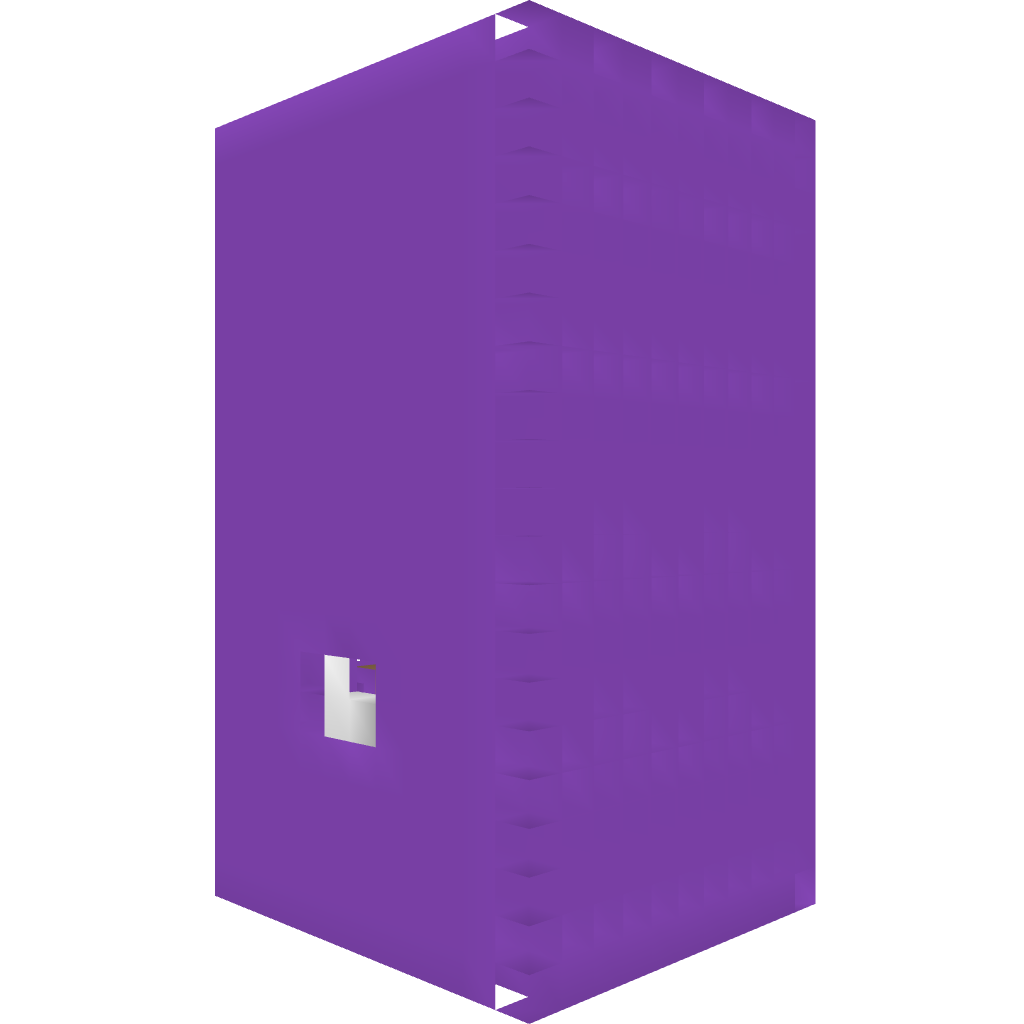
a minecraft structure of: WitchHouse bad low quality